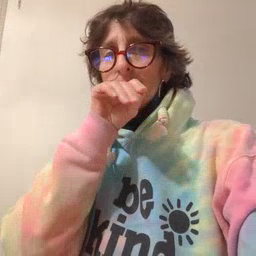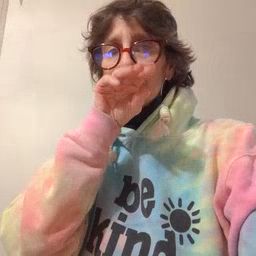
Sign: goose